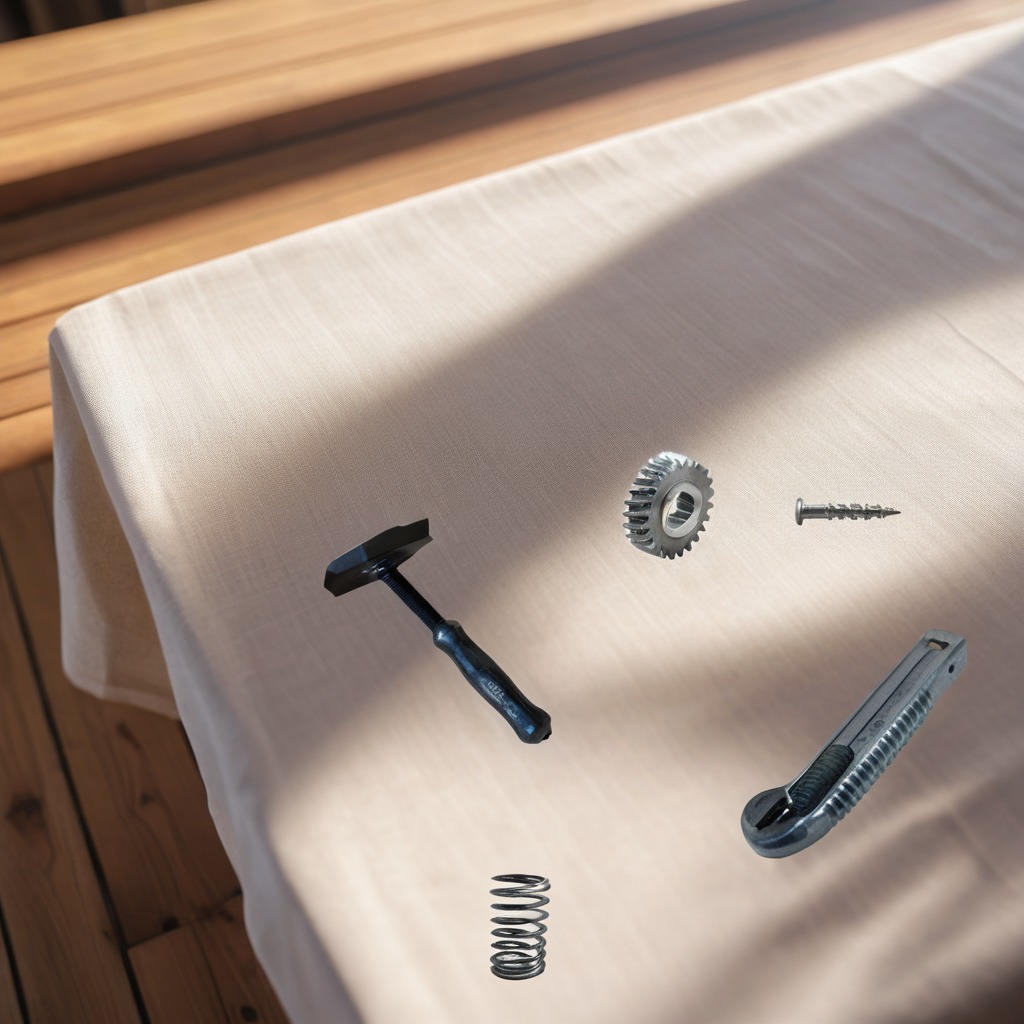
A steel gear with teeth, a utility knife, a metal machine screw, a hammer, and a coiled metal spring are lying on the wooden table.